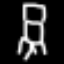
Label: chair